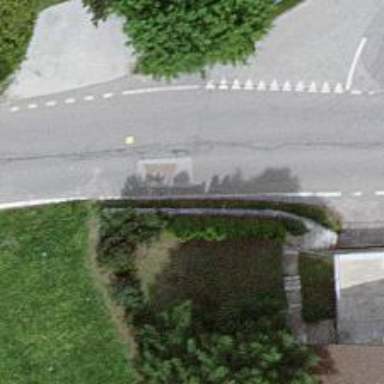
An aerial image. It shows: Bus stop with platform for public transport.